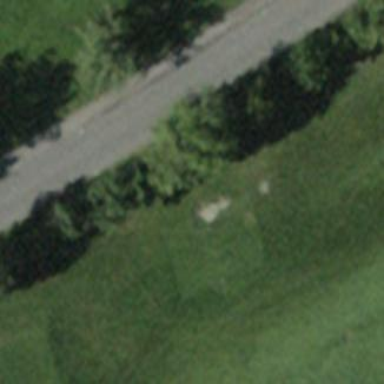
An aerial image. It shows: Grass area designated as golf tee.